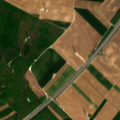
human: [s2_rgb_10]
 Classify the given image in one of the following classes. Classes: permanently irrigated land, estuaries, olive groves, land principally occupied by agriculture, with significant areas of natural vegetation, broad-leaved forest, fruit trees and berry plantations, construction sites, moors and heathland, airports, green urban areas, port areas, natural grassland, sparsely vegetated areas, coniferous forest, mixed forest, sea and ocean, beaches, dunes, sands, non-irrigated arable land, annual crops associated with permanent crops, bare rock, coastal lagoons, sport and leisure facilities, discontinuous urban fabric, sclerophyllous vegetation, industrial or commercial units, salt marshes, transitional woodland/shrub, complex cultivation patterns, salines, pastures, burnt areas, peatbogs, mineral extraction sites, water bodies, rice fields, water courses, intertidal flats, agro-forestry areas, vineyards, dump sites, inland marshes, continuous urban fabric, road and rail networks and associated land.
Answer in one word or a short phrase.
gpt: non-irrigated arable land, broad-leaved forest